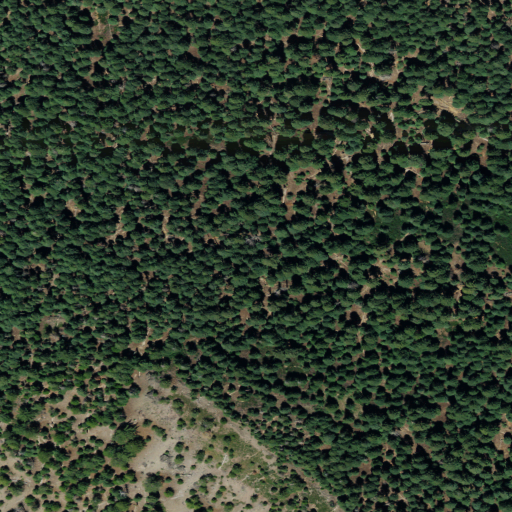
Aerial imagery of mountain in California named Wild Cattle Mountain containing evergreen forest and shrub